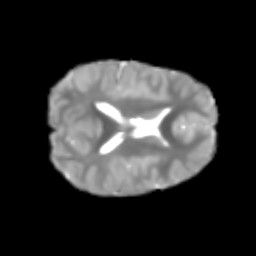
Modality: T2w
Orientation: axial
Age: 7
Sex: male
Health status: healthy